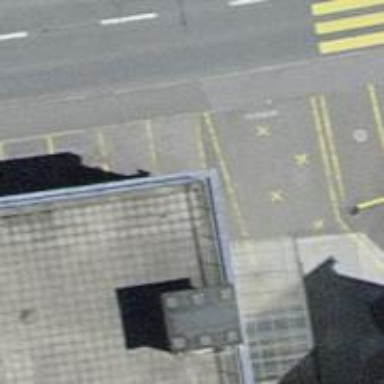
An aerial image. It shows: Bus stop with platform for public transport.